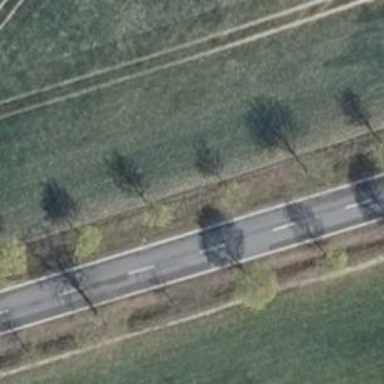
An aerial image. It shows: Row of trees in natural setting.